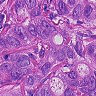
Metastatic tissue present: yes